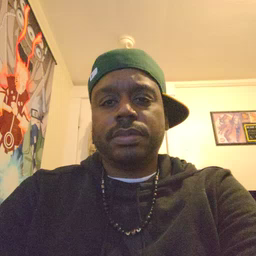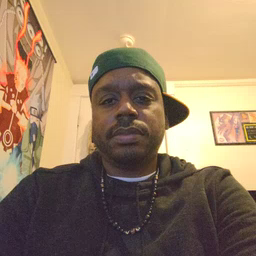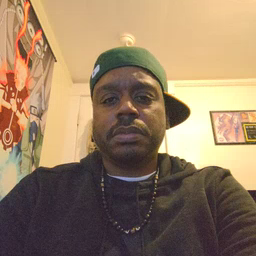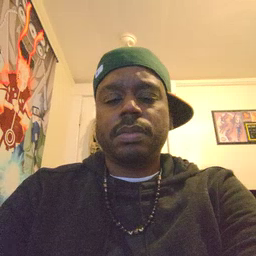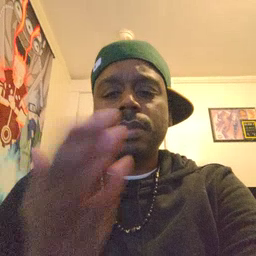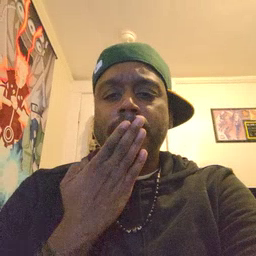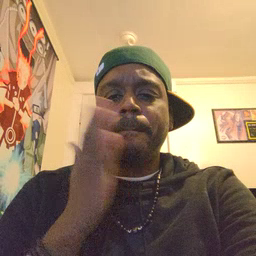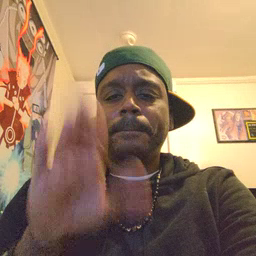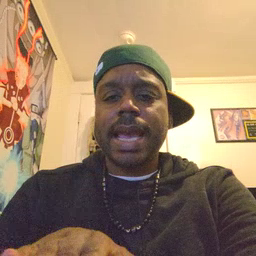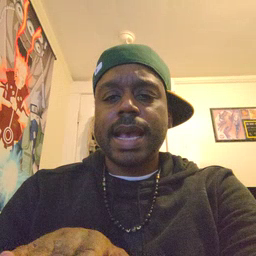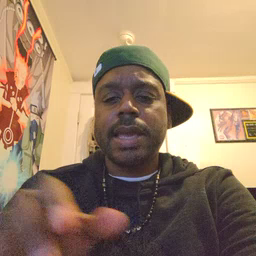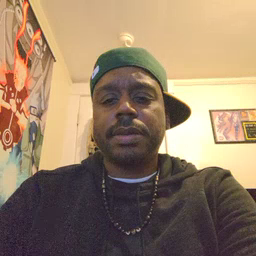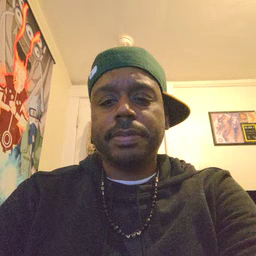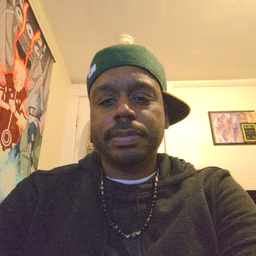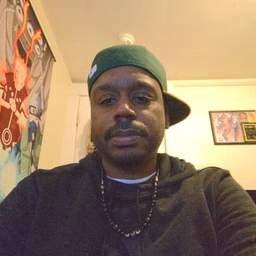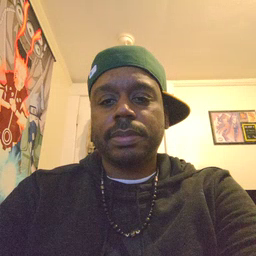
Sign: bad